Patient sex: M
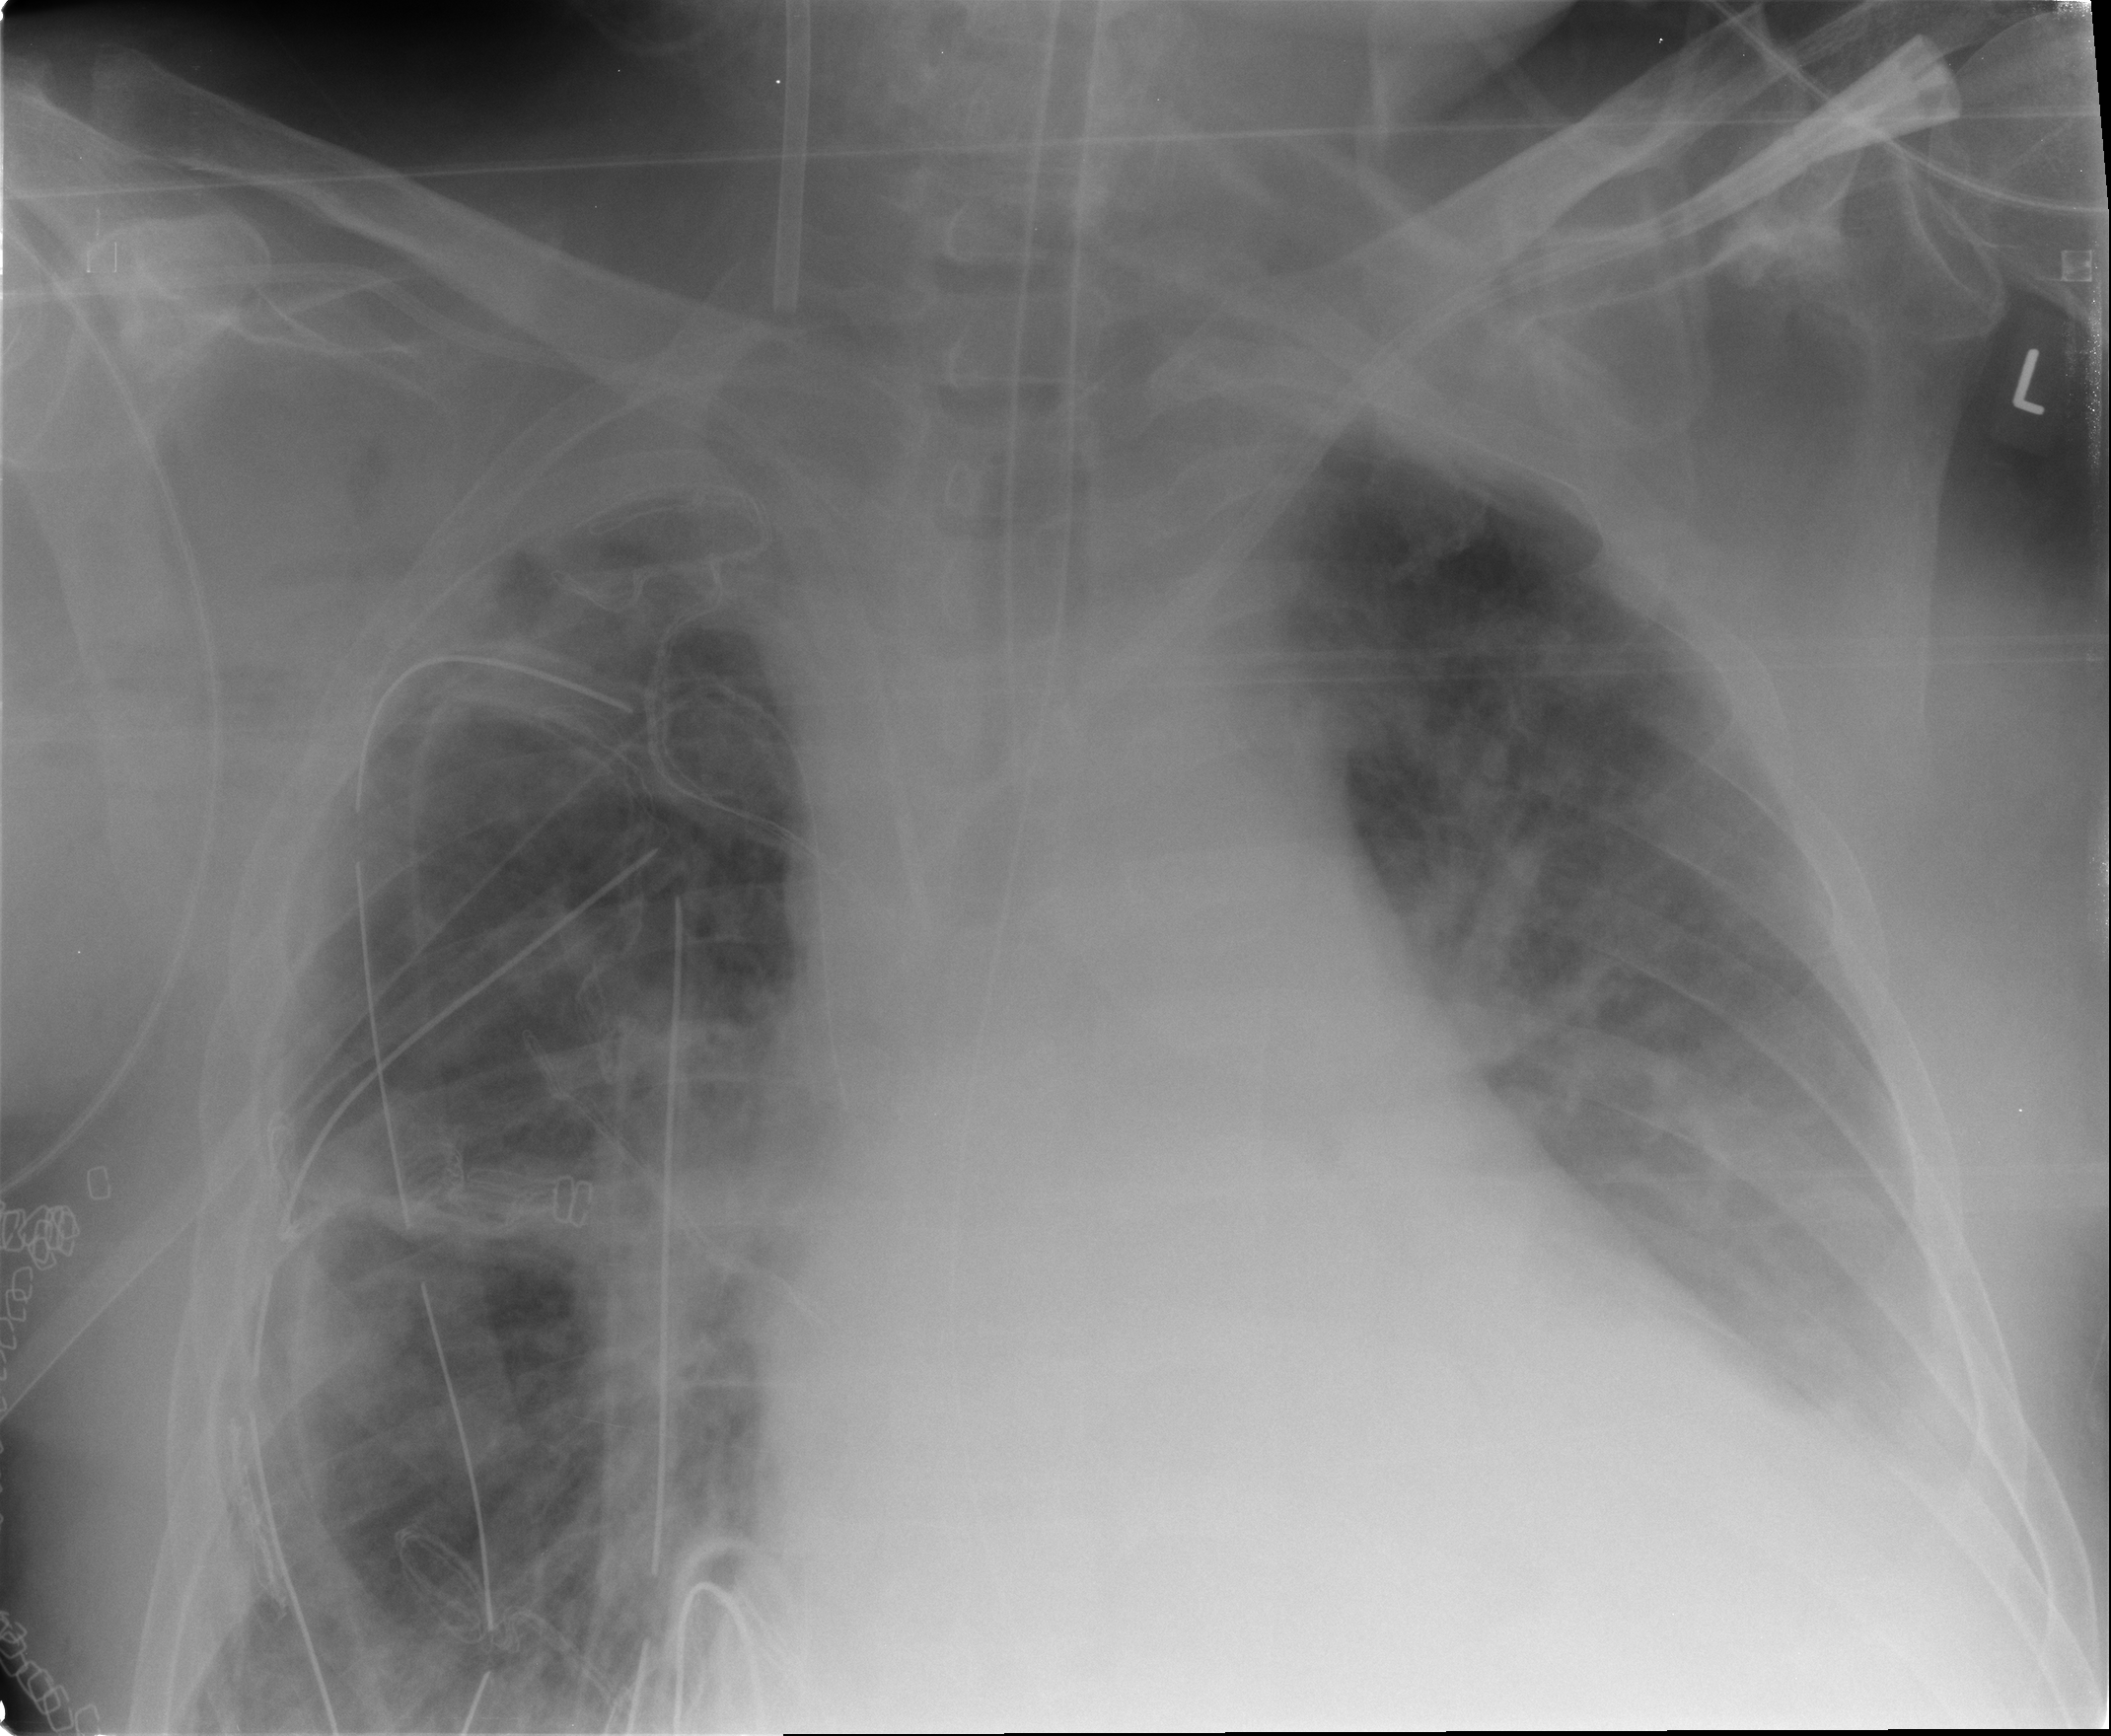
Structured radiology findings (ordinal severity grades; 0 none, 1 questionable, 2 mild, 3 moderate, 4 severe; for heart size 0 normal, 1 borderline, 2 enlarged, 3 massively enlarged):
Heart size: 1
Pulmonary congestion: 2
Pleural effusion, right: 0
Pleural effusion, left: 2
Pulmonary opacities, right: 2
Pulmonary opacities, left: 0
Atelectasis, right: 2
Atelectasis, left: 2